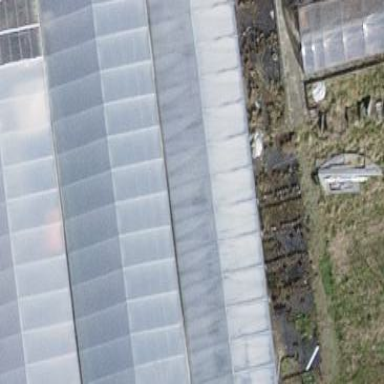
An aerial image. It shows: Garden center located in greenhouse.